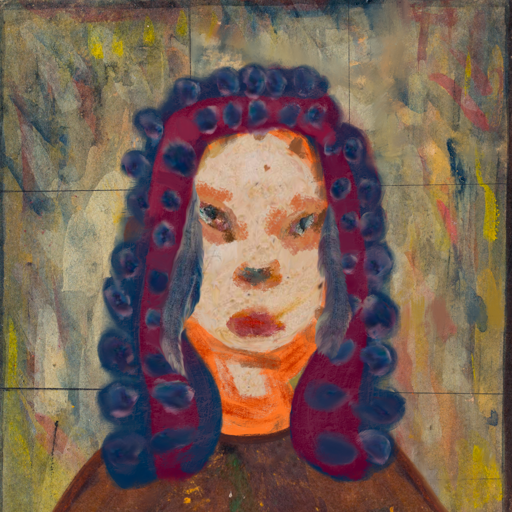
Background: GypsyMother, Head And Neck Front: Rupkatha, Face Front: Boggyland, Bust: Comrade, Hair Front: Hill_Girl, Head Accessory: Blank, Second Necklace: Blank, Necklace: Blank, Baby: Blank